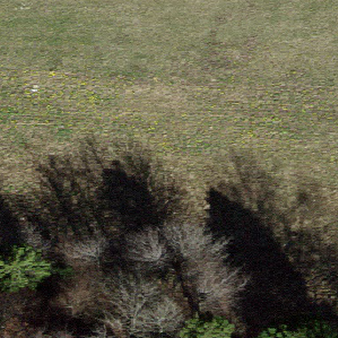
Label: other